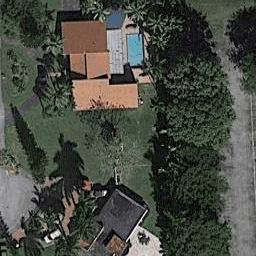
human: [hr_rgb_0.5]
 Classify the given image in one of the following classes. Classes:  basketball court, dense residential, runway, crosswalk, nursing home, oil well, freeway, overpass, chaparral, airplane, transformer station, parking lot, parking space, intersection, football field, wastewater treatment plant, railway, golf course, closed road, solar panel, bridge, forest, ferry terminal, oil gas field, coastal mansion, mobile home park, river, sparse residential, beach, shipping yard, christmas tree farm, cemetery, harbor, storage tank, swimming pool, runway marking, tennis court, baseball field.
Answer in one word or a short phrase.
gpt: sparse residential